Question: I am developing an Worklight application, and when I build iPad environment in Xcode it is displayed with a white color status bar (Ideally it should be transparent and appear as an overlay over the app) as well as a white empty space appearing at the bottom of the app.

Environment details:
- - -
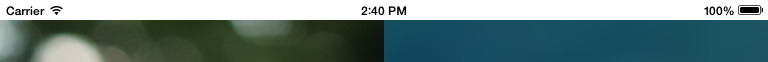
Answer: There is no such thing as "6.0.0.2". Please provide the FULL build number; You can find it in Eclipse > About.
Additionally, please follow this IBM tech note regarding iOS 7 support in Worklight 6.0.0.1: <URL>
Duplicate of:
- <URL>